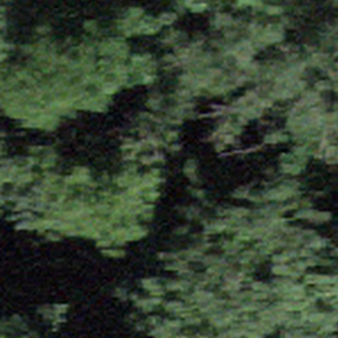
Label: other